Question: As new to android and going with the screen layout design for different screen so followed the android developer site for multiple and now with the new device from samsung galaxy s4 designing the layout so after designing and running on the device the screen layout design all screwdup.Now the thing is in my app having the home screen which is having six button and for button having image so on putting all the six image the layout will look like this

so from the image as u can see the last image notification is not showing properly now the issue is i m not able to understand for which size of screen what size of image i m going to create if i take the height from the layout design screen and divide it into six part then also same result.example for google nexus 4 having height 1280/6 =image height so if i develop the image with that image height than also nothing change so need to know what different image size i need to create.
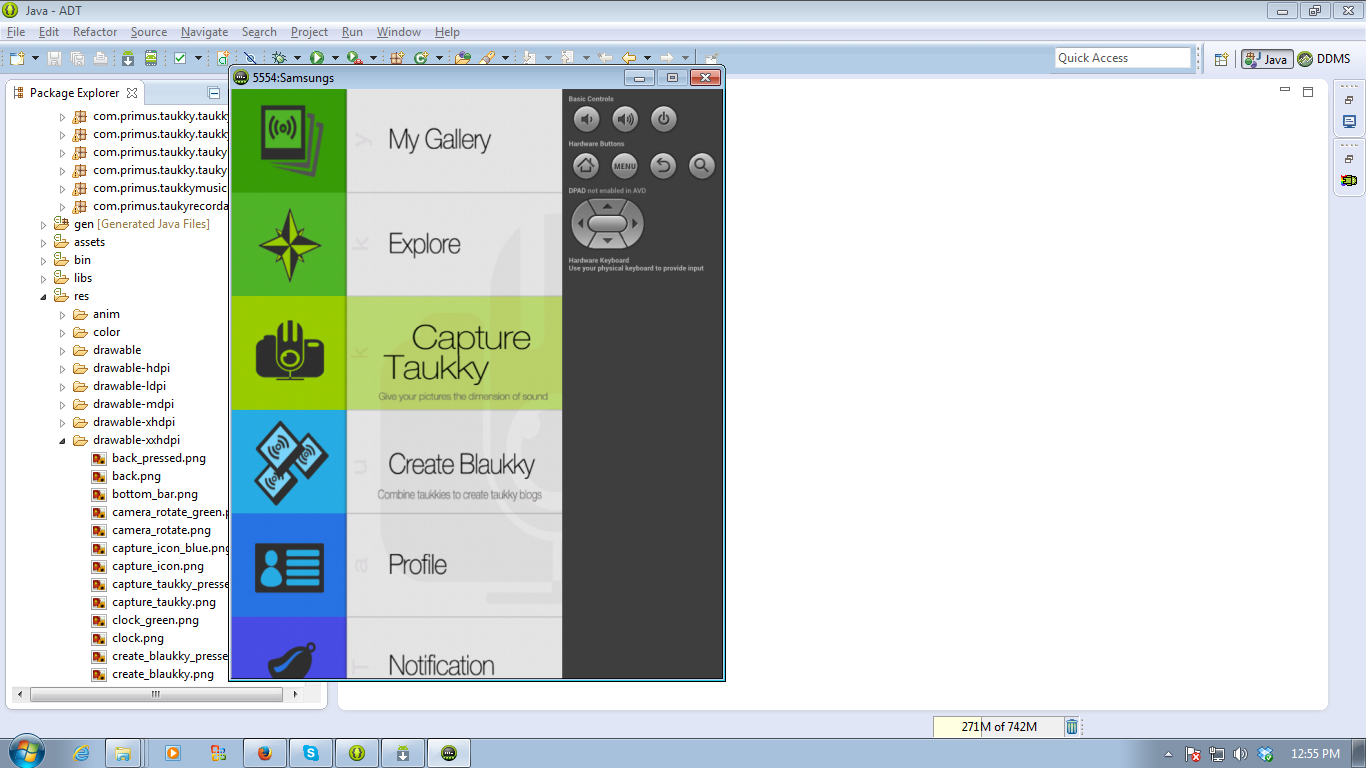
Answer: If you want to fit all 6 elements in your layout, use 'layout_weight's. First, put all 6 inside a 'LinearLayout' with 'vertical' orientation.
'''
<LinearLayout>
<View1 />
...
<View6 />
</LinearLayout>
'''
For all 6 elements, set the following dimensions:
'''
android:layout_width="match_parent"
android:layout_height="0dp"
android:layout_weight="0.16" // 1/6 = 0.16
'''